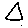
Label: triangle